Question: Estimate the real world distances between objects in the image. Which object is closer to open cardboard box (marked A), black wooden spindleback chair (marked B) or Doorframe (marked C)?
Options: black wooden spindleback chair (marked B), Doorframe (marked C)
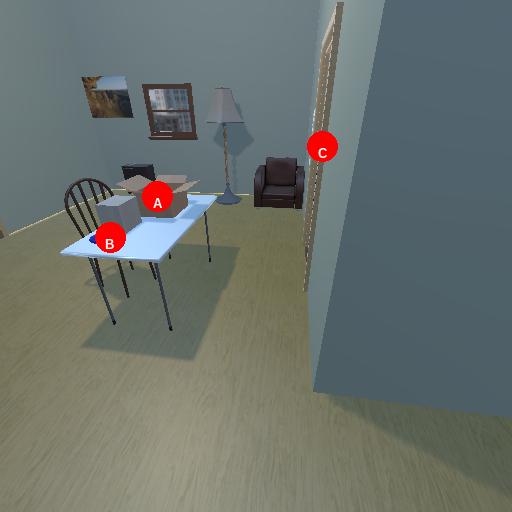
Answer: black wooden spindleback chair (marked B)